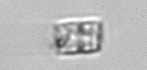
Label: Bacillariophyceae_morphotype1